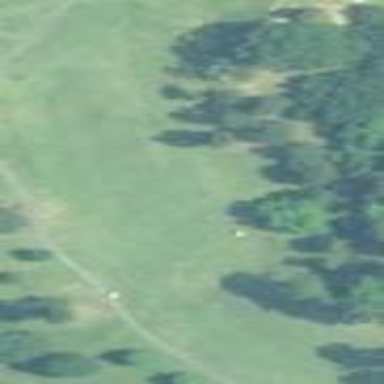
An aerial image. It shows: Golf fairway surrounded by grass.